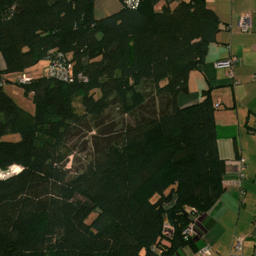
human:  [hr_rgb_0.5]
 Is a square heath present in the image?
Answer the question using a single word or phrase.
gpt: no

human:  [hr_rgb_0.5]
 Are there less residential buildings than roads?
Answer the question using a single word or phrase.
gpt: yes

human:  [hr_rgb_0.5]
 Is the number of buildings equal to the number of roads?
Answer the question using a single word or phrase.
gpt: no

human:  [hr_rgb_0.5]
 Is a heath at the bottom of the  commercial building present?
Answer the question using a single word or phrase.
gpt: yes

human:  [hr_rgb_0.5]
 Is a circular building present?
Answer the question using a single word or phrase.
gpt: no

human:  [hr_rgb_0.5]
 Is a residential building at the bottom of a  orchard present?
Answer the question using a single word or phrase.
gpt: yes

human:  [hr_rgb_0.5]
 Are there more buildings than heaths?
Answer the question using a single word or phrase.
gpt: yes

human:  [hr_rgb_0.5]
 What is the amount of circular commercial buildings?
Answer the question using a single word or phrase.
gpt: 0

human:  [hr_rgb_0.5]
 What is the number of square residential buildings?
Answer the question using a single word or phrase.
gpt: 0

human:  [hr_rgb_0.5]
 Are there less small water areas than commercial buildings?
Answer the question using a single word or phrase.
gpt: no

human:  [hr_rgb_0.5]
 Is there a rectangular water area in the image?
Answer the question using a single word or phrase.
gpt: yes

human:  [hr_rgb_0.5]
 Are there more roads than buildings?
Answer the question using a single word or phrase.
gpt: yes

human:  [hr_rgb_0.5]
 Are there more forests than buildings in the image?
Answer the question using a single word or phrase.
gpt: yes

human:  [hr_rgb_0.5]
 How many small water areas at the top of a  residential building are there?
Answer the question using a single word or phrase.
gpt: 9

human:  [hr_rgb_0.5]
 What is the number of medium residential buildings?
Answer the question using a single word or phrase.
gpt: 5

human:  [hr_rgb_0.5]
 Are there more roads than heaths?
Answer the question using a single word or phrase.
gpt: yes

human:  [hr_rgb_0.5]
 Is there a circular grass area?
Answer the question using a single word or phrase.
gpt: no

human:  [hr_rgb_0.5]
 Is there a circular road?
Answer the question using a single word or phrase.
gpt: no

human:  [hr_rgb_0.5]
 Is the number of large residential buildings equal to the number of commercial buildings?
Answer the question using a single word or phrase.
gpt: no

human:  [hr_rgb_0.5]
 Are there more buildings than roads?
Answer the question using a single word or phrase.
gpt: no

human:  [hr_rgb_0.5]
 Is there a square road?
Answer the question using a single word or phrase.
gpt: no

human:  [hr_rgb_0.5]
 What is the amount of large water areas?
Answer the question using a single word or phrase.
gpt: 1

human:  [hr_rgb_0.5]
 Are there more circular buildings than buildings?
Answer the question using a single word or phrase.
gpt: no

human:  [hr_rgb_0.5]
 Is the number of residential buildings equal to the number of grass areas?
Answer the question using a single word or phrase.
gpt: no

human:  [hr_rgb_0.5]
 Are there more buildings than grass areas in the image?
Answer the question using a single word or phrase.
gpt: yes

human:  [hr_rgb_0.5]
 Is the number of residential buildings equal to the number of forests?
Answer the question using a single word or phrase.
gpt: no

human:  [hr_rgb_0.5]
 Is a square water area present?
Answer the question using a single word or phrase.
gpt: yes

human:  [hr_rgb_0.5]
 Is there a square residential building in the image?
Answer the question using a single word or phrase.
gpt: no

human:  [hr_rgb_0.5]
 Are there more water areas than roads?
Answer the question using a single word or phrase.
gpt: no

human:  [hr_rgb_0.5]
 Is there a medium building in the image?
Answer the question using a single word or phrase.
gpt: yes

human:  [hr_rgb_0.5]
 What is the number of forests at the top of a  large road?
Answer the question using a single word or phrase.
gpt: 0

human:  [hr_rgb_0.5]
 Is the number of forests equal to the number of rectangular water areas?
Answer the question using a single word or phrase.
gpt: no

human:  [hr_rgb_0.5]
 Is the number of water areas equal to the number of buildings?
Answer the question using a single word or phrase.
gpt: no

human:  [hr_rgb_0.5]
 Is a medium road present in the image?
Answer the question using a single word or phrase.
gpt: no

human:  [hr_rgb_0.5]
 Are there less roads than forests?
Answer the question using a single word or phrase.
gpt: no

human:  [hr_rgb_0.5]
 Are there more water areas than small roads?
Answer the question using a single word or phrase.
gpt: no